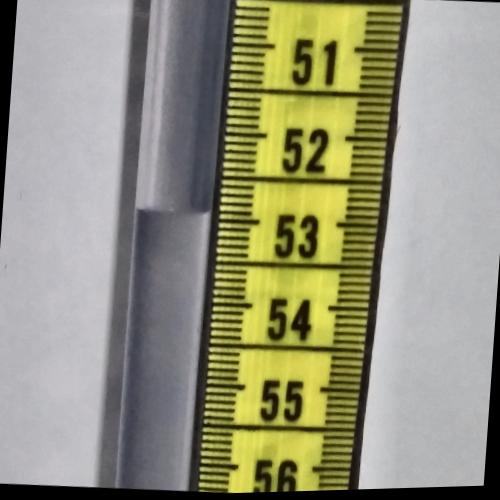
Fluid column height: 52.9 cm